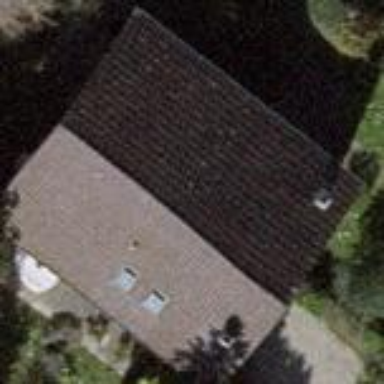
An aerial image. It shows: Detached building.